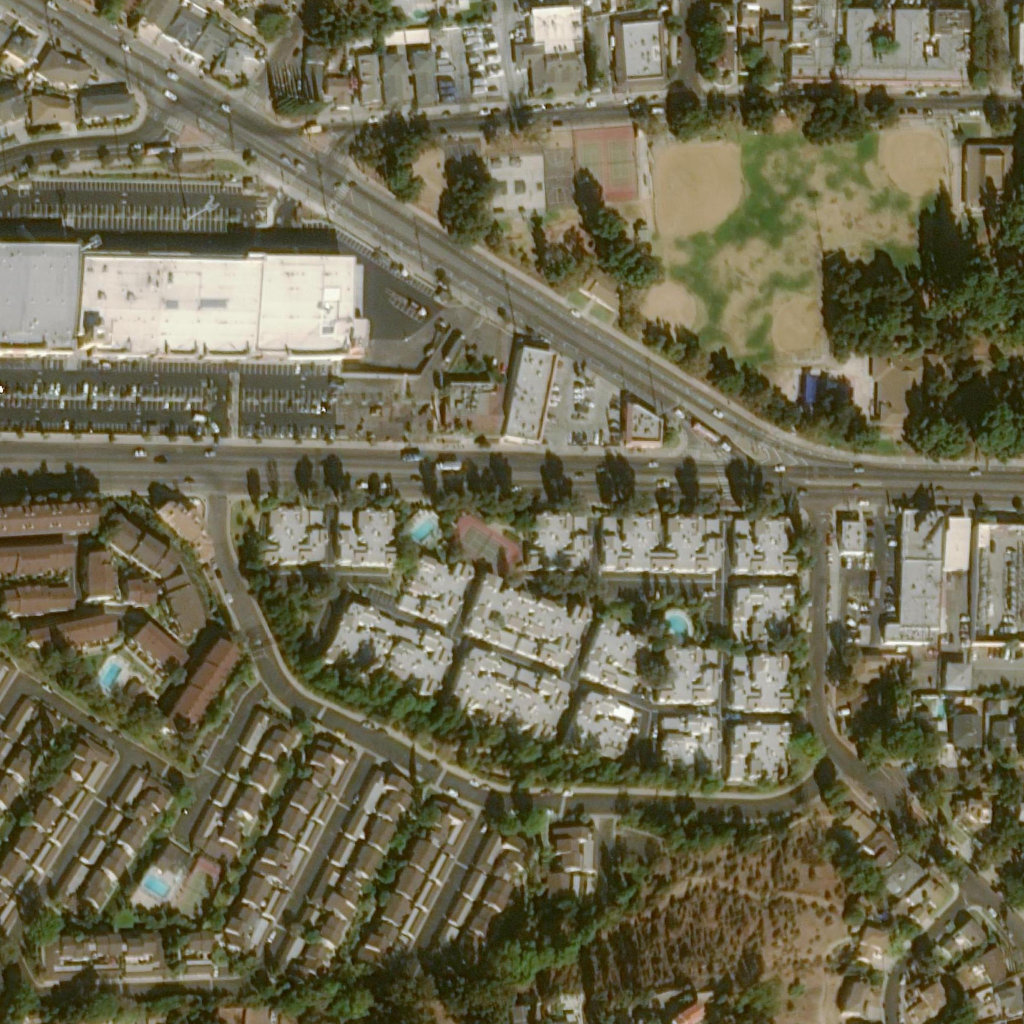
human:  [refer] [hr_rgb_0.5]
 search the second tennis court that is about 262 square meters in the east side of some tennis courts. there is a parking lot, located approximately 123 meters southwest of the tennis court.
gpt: <box>[[56, 13, 58, 18, 0]]</box>

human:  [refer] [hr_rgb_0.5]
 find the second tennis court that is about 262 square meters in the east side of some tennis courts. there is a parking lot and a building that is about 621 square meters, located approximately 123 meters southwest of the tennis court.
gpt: <box>[[56, 13, 58, 18, 0]]</box>

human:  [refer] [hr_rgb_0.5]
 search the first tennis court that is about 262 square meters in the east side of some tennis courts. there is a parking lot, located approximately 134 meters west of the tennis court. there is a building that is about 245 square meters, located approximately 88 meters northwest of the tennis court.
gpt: <box>[[59, 13, 61, 18, 0]]</box>